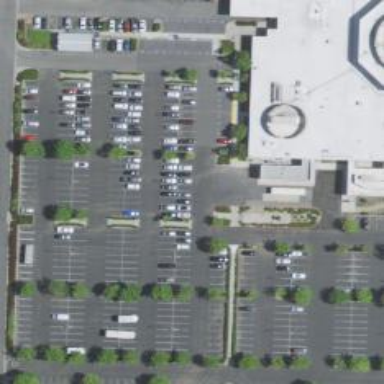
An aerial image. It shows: Parking area.